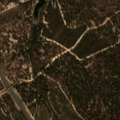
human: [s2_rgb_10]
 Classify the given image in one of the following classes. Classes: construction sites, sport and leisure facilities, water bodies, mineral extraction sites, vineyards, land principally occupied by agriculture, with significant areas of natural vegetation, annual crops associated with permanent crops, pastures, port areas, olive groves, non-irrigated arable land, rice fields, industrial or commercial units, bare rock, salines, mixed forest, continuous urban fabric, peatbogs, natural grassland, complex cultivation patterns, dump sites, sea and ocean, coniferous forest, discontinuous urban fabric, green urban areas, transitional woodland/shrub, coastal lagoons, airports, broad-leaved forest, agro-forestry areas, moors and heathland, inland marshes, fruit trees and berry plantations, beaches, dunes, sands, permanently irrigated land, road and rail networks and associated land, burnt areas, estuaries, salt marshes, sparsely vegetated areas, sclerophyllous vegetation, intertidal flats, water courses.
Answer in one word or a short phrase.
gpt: broad-leaved forest